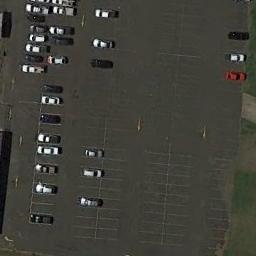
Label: parking_lot